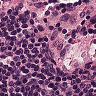
Metastatic tissue present: no